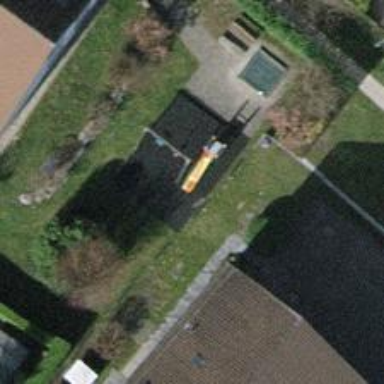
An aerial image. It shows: Playground area for leisure activities on the land.